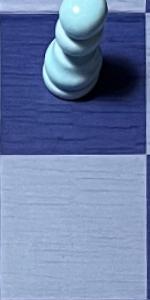
Label: Empty